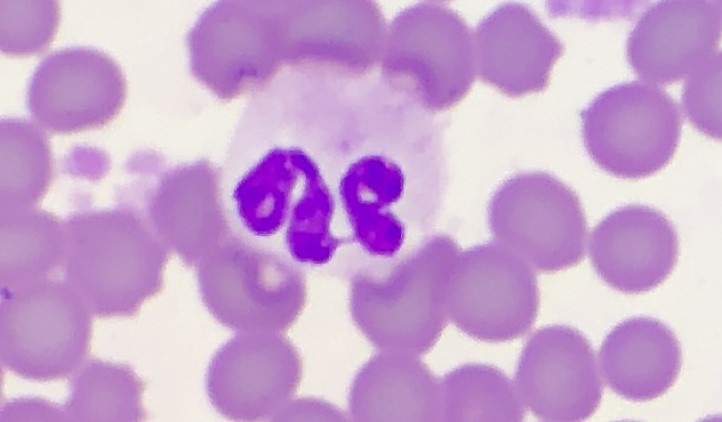
White blood cell type: Neutrophil